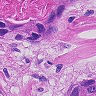
Metastatic tissue present: yes